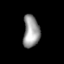
Tissue: lung
Cell type: Endothelial cells
Senescence score: 0.7127
Nuclear area (px): 515
Mean DAPI intensity: 152.443